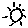
Label: sun